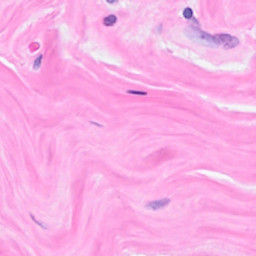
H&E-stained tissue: Breast